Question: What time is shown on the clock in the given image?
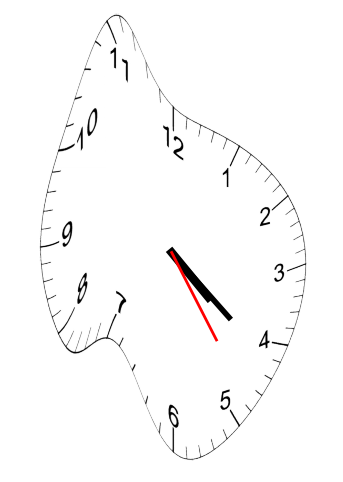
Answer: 04:21:24